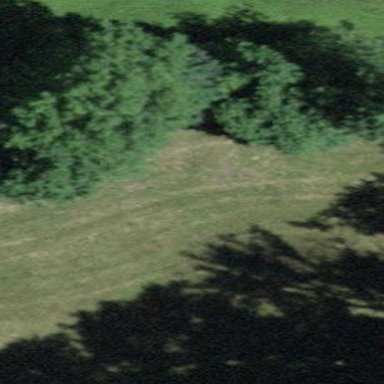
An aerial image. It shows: Forest area.